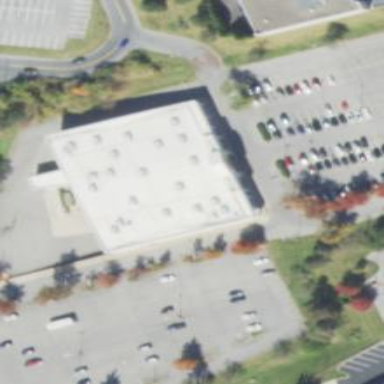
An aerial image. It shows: Department store building.